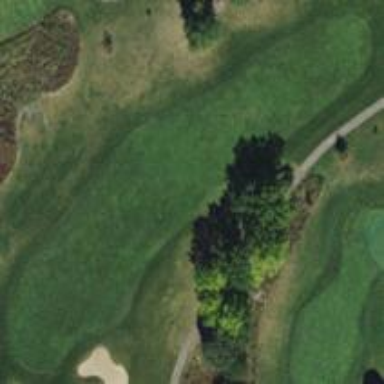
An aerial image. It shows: Well-maintained grassy golf fairway for the sport of golf.